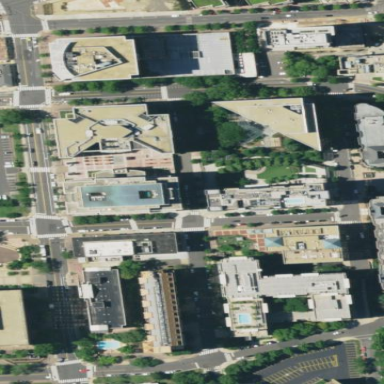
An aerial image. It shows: Government office building that serves as courthouse.